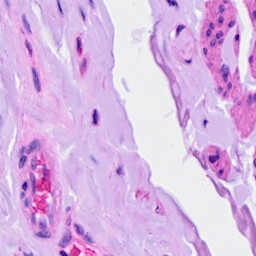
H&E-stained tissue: Ovarian